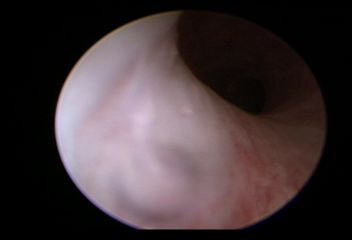
Modality: WLC
Class: Normal mucosa
Bladder cancer association: No